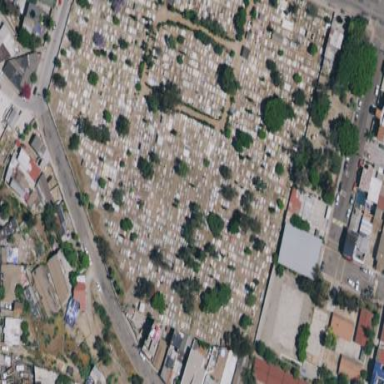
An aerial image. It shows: Grave yard.